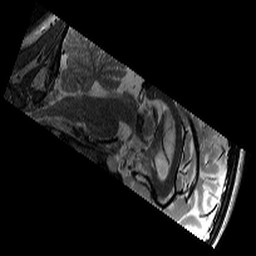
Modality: T2w
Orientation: sagittal
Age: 13
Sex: female
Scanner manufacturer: siemens
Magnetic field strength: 3 T
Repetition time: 9.23 s
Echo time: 0.067 s